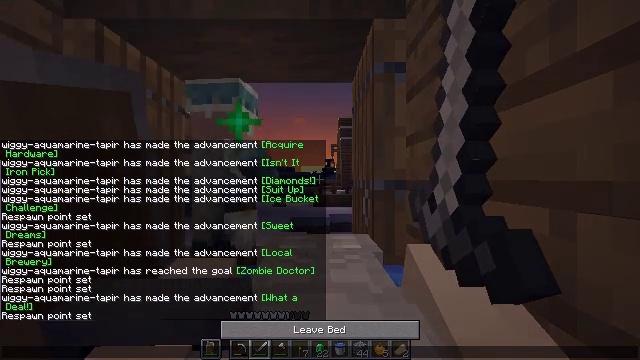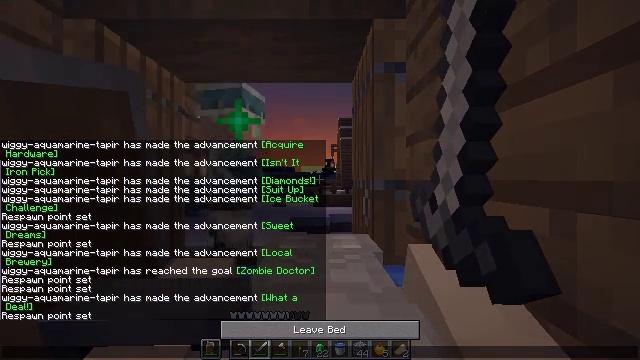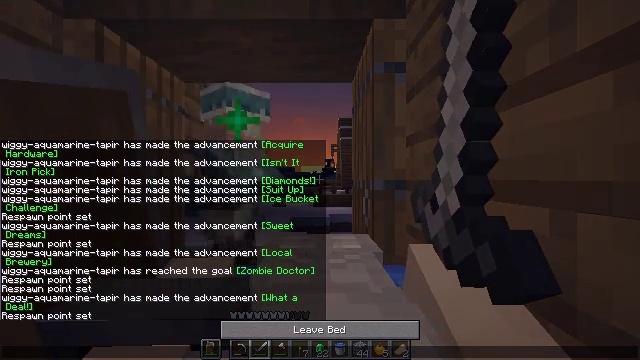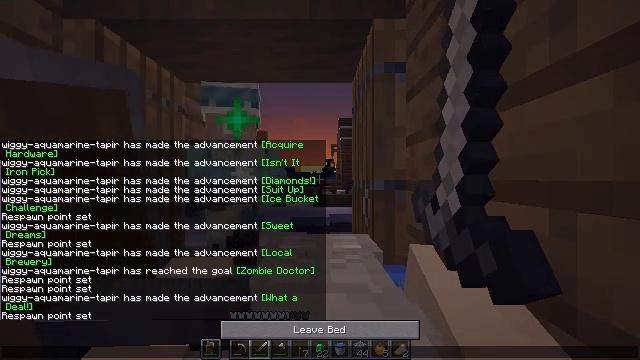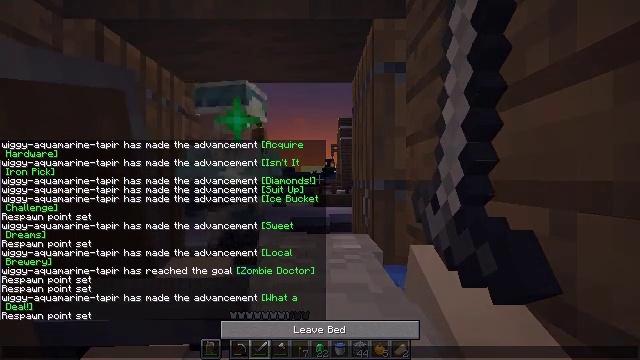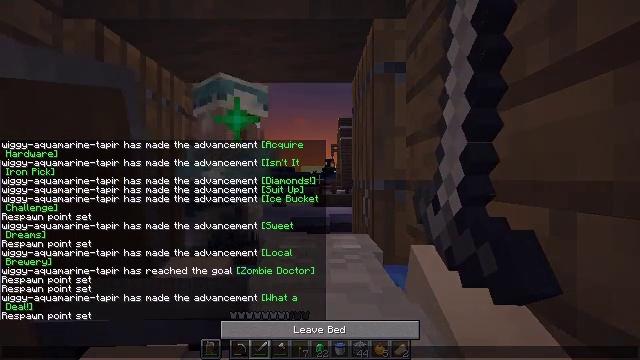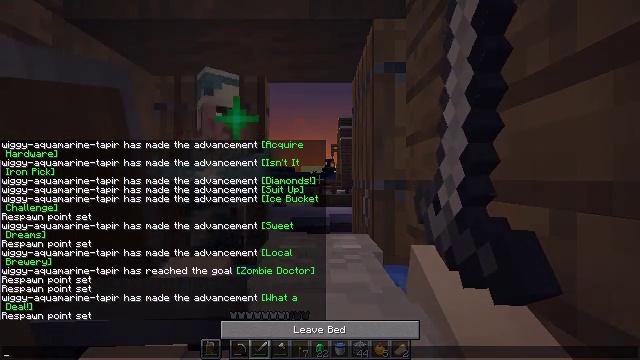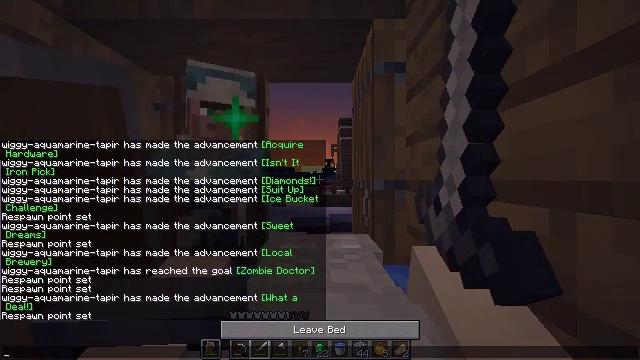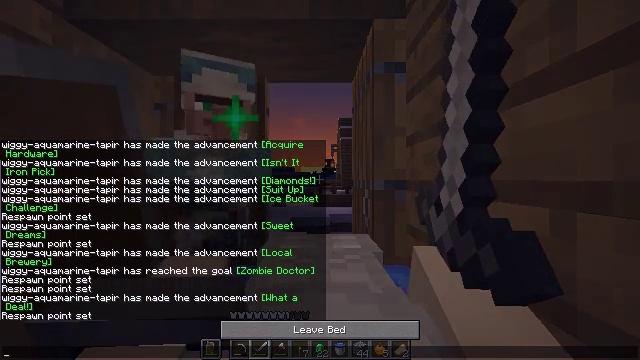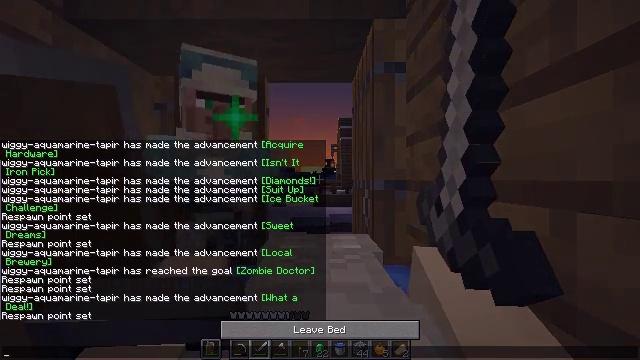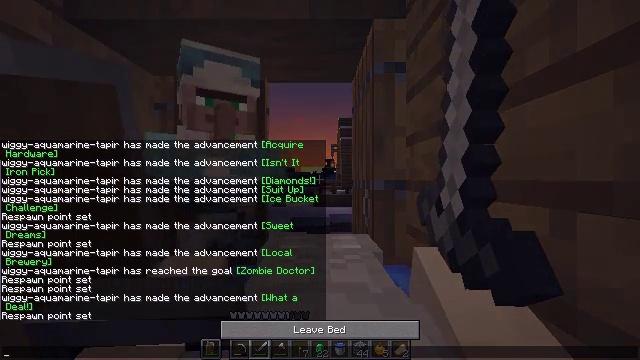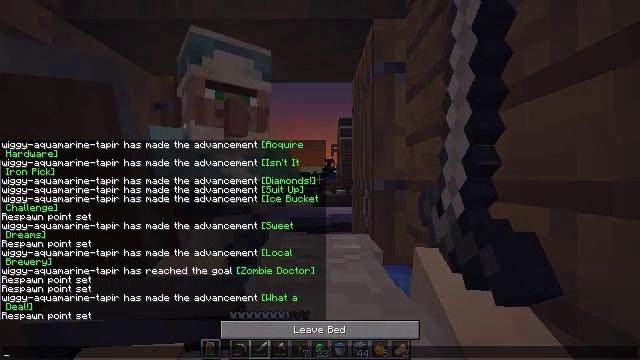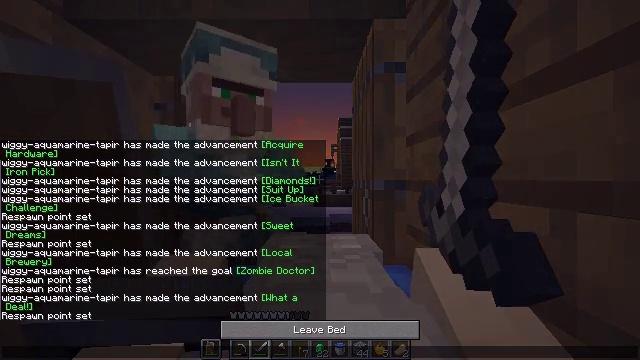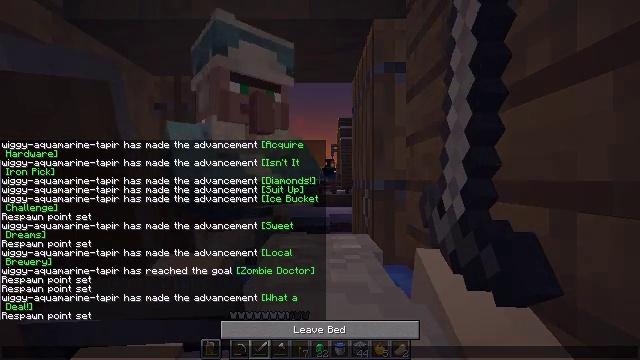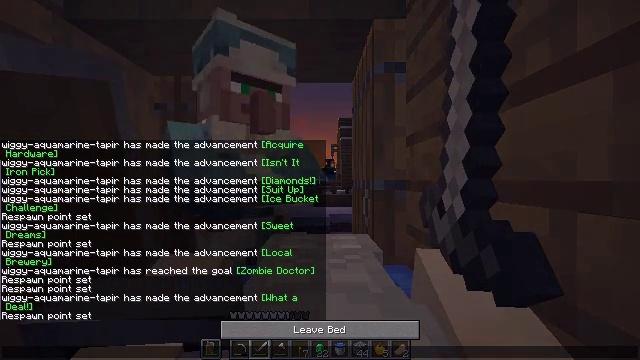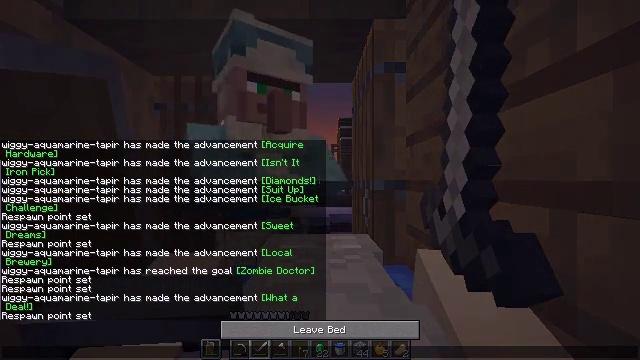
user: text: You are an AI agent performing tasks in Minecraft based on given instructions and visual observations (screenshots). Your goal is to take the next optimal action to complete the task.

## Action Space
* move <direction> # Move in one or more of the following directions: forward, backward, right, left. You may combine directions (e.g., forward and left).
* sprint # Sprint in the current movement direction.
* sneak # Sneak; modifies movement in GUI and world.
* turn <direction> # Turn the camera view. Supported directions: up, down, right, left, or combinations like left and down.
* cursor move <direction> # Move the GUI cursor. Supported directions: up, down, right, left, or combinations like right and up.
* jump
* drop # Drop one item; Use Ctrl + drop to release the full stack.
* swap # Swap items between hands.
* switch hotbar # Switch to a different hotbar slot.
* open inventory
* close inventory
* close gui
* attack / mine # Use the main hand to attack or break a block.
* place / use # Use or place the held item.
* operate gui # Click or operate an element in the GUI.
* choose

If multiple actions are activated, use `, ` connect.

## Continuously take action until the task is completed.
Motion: motion action
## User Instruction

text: Break the blue bed to move it.
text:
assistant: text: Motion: no_op
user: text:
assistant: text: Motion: no_op
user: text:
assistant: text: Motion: no_op
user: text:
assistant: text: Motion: no_op
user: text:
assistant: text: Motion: no_op
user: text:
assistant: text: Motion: no_op
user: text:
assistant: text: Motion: no_op
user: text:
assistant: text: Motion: no_op
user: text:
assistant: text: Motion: no_op
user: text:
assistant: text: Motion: no_op
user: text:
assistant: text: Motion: no_op
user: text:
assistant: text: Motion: no_op
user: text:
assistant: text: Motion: no_op
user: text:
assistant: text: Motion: no_op
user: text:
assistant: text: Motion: no_op
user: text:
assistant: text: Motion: no_op
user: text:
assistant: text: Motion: no_op
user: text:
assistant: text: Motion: no_op
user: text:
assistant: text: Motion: no_op
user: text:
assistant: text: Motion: no_op
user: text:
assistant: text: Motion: no_op
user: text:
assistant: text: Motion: no_op
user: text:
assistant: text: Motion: no_op
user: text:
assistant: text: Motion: no_op
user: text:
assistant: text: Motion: no_op
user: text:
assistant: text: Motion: no_op
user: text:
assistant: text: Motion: no_op
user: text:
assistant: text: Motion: no_op
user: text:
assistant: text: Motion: no_op
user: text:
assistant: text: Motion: no_op